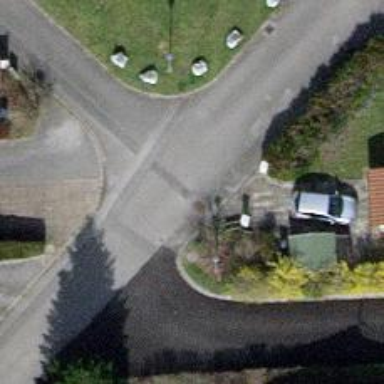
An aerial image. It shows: Residential road with asphalt surface. There is parallel on-street parking on the left lane.